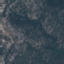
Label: HerbaceousVegetation